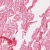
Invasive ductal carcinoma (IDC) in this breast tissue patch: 0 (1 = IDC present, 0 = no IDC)